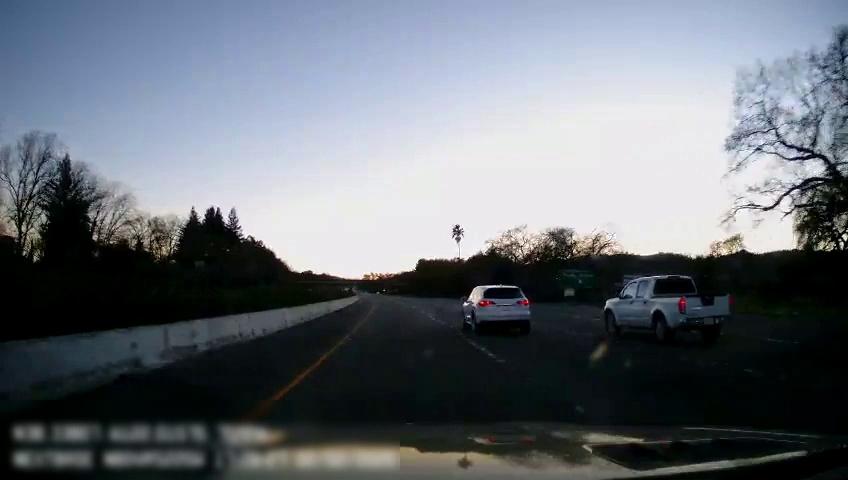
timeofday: Day
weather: Cloudy
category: Drivable Space
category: Vehicles | SUV
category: Vehicles | Truck
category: Lanes | Current Lane
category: Lanes | Current Lane
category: Lanes | Alternate Lane
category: Lanes | Alternate Lane